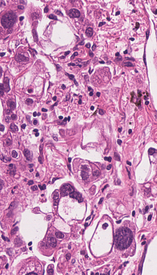
Tumor epithelial tissue: yes
Tumor-associated stroma tissue: yes
Normal tissue: no